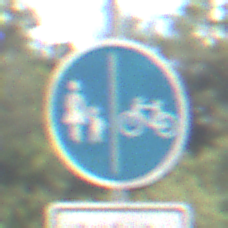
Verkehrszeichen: GetrennterRadUndGehwegRadwegRechts
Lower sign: BesondereFahrzeugeUndTransportgueter6
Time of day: Midday
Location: Outdoor (Nature)
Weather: PartlyCloudy
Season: NotSpecified
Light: Natural